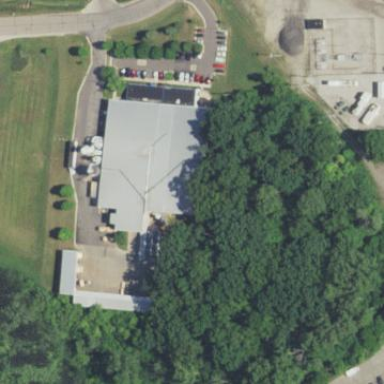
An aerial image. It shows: Sawmill building.